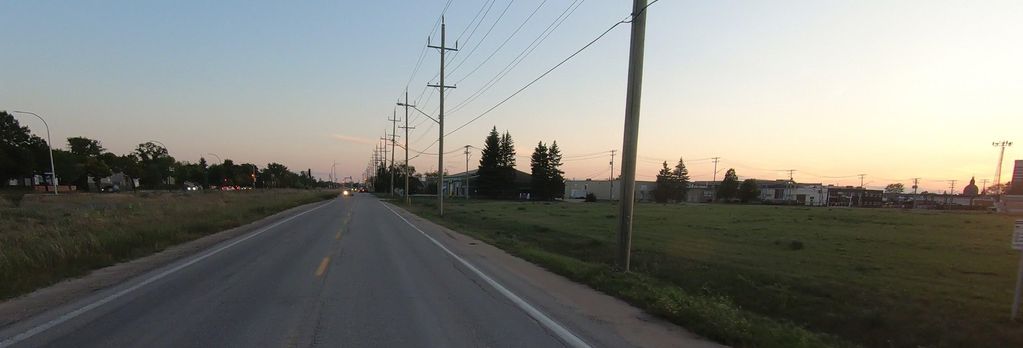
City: winnipeg